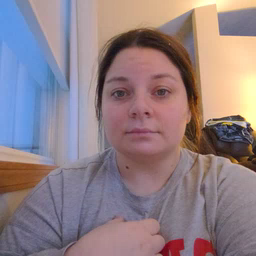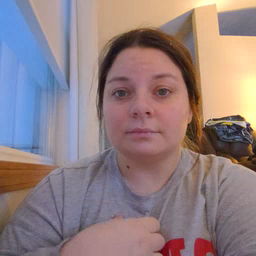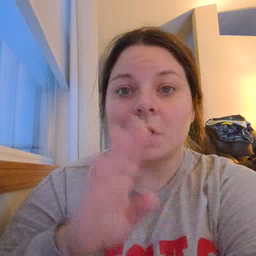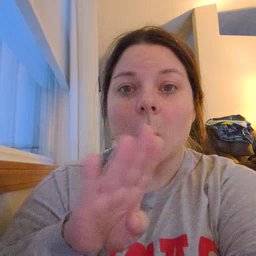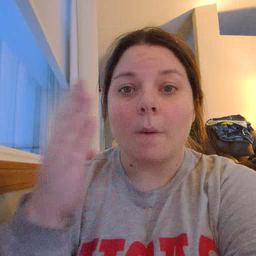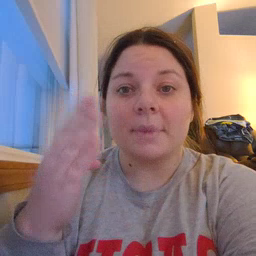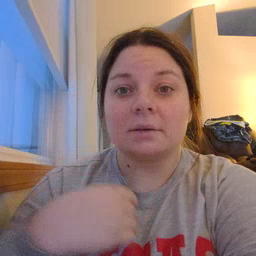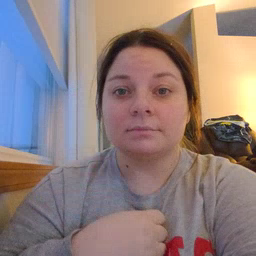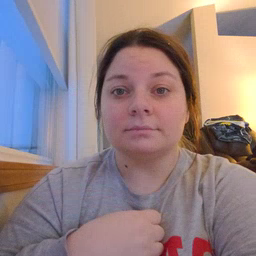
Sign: open